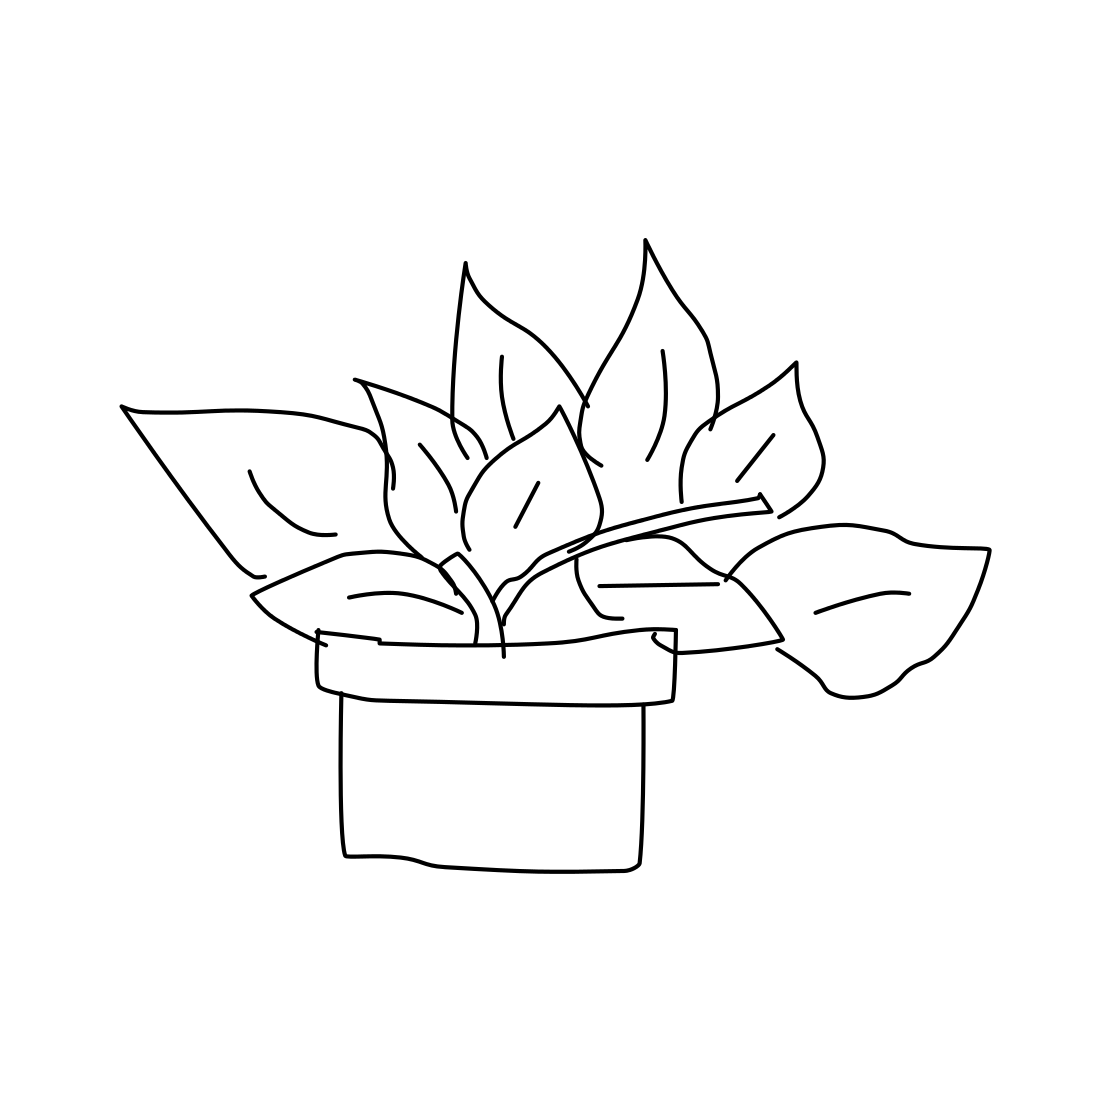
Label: potted plant